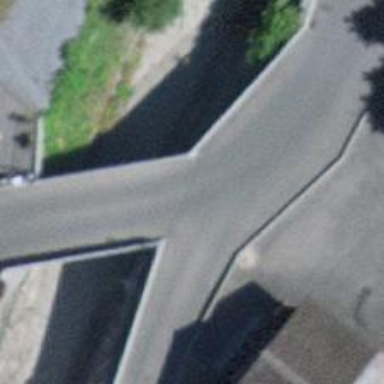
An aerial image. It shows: Paved service alley bridge.